Question: I have this query:
'''
select plantnaam, plantmaat, stapel, hoeveelheid
from kist
where rij = '11'
order by stapel ASC, datum DESC
'''
.
What I want to achieve is to give each number of the column 'Stapel' a seperate column, filled with the information of the columns 'plantnaam + plantmaat + hoeveelheid'. Like this:
<URL>
Is it possible to create a query like this? Any help would be much appreciated.
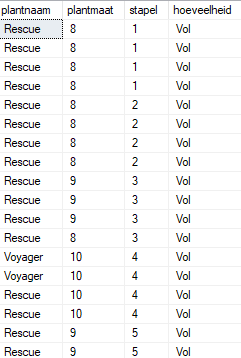
Answer: If I followed you correctly, you could do this with 'row_number()'and conditional aggregation:
'''
select
max(case when stapel = 1 then concat_ws(' ', plantnaam, plantmaat, hoeveelheid) end) col1,
max(case when stapel = 2 then concat_ws(' ', plantnaam, plantmaat, hoeveelheid) end) col2,
max(case when stapel = 3 then concat_ws(' ', plantnaam, plantmaat, hoeveelheid) end) col3,
max(case when stapel = 4 then concat_ws(' ', plantnaam, plantmaat, hoeveelheid) end) col4,
max(case when stapel = 5 then concat_ws(' ', plantnaam, plantmaat, hoeveelheid) end) col5
from (
select
t.*,
row_number() over(partition by stapel order by plantnaam, plantmaat, hoeveelheid) rn
from mytable t
) t
group by rn
'''
The 'order by' clause of 'row_number()' controls in which order rows are displayed in the resultset; you might want to adapt it to your exact requirement.